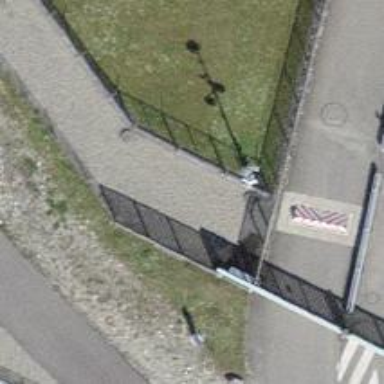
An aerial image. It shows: Gate.